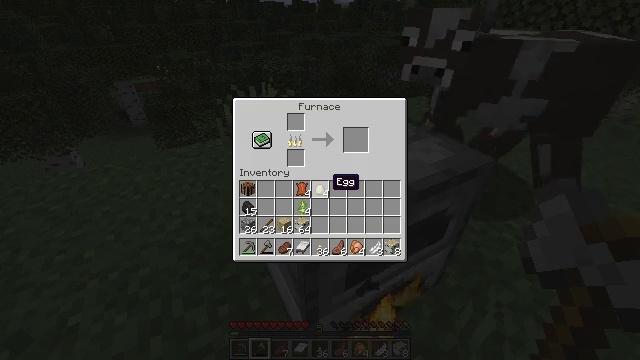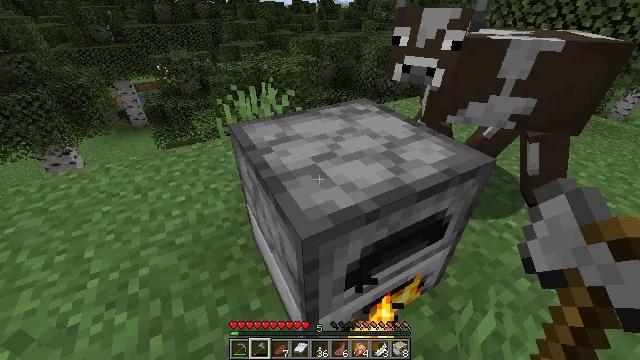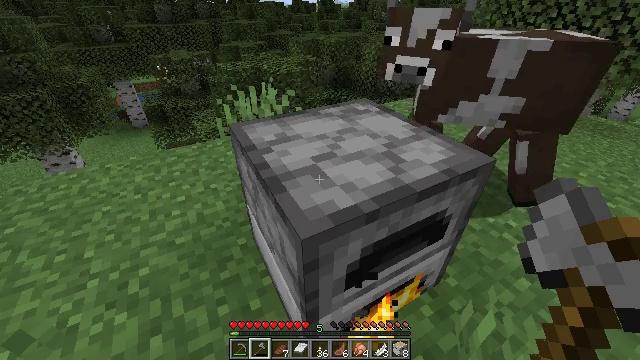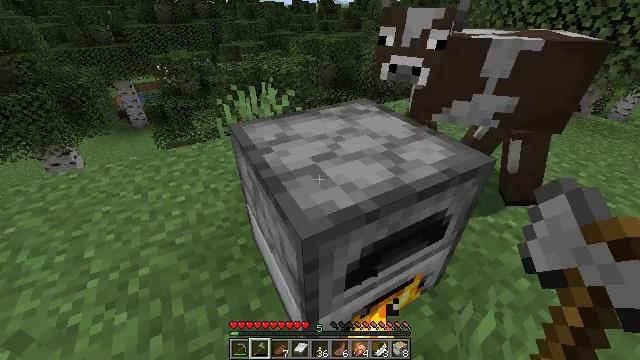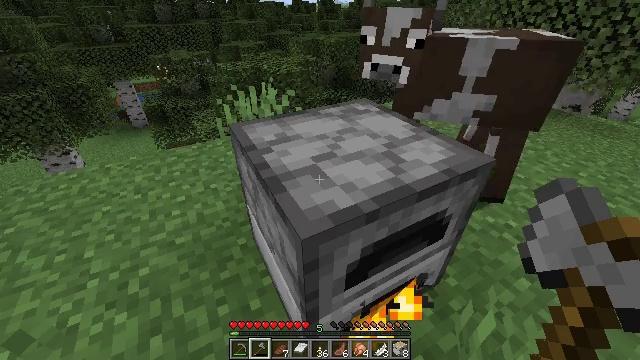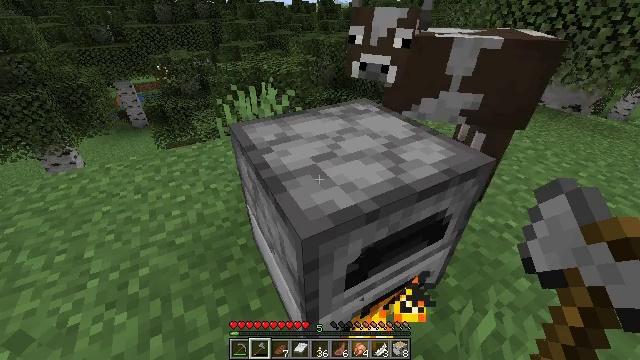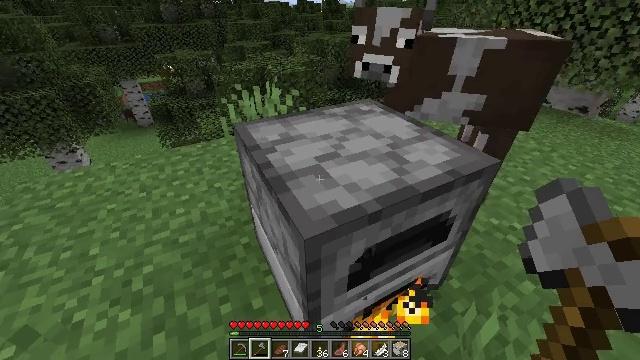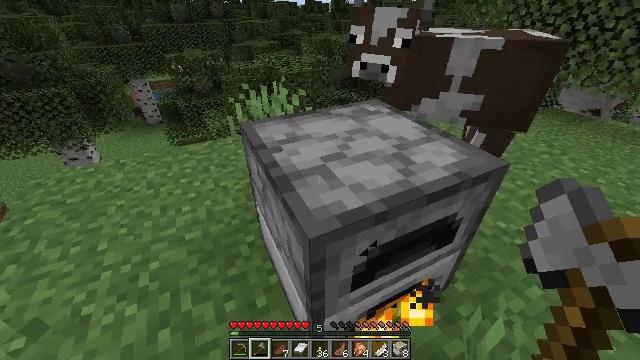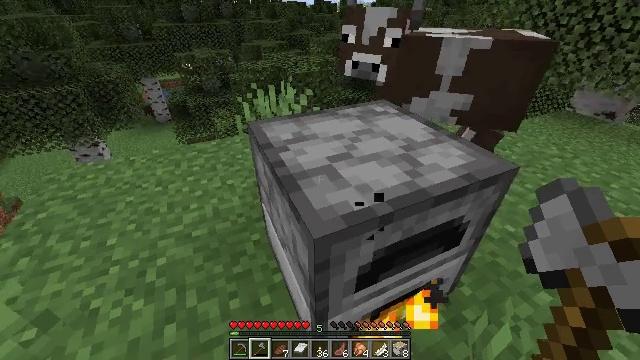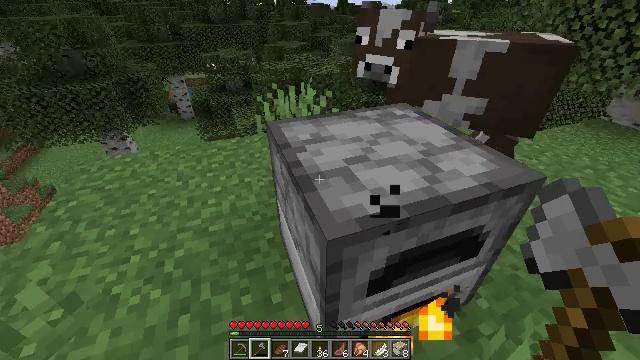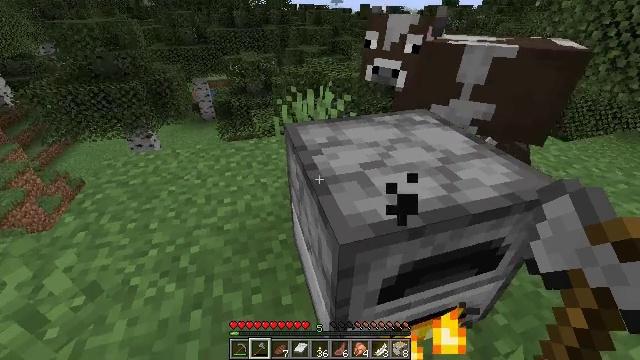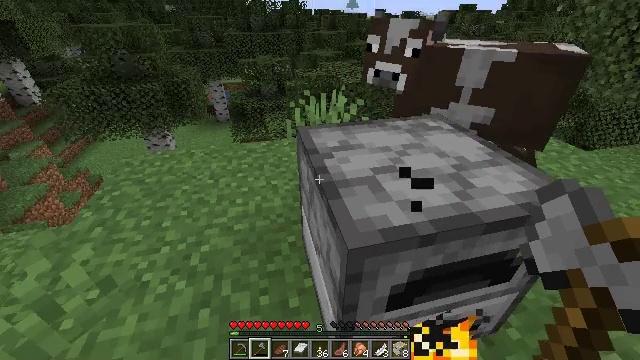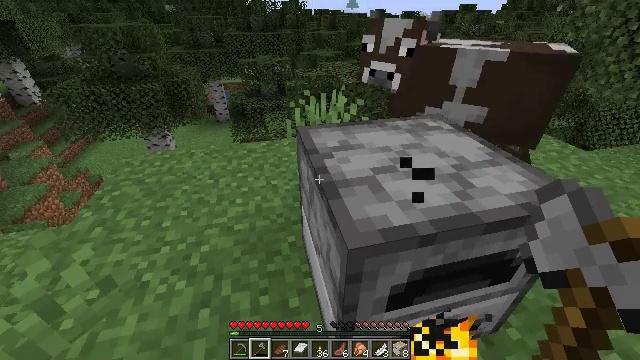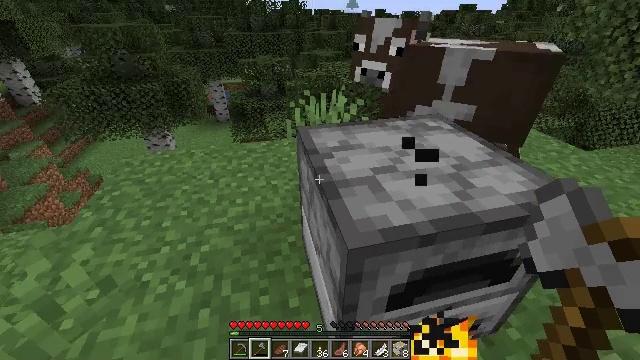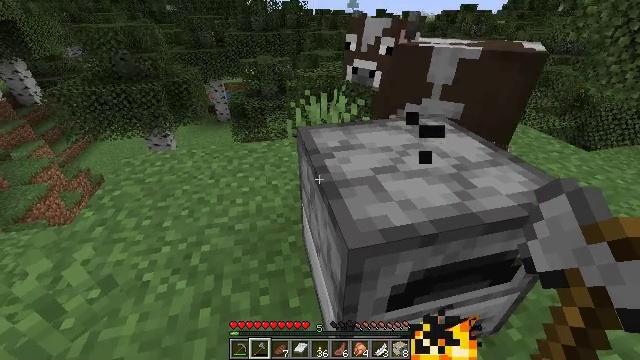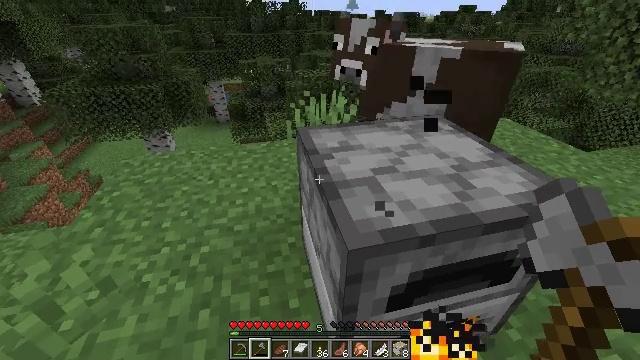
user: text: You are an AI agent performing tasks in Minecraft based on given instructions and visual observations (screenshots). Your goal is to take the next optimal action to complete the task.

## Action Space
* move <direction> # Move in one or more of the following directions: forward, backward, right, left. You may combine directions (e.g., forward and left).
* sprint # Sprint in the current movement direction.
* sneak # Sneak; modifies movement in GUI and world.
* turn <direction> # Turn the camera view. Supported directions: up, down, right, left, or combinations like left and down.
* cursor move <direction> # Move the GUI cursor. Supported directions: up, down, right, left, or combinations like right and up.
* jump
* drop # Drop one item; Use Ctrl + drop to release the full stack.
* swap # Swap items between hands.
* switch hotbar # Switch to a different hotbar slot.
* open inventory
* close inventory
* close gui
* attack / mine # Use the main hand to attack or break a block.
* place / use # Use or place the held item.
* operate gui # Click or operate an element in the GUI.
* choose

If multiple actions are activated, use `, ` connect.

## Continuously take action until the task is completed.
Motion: motion action
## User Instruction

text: Smash the furnace to retrieve it.
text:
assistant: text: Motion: no_op
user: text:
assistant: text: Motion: close gui
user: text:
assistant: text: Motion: open inventory
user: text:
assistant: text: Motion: no_op
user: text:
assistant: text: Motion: no_op
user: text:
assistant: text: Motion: no_op
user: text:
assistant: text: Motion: turn left
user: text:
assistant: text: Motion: turn left
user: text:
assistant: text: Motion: turn left
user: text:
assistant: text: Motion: turn left
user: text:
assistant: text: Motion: turn left
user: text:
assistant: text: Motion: no_op
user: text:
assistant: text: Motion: no_op
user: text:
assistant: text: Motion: no_op
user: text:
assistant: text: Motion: no_op
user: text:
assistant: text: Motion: no_op
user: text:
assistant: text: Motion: no_op
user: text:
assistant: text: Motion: turn right
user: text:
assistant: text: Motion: no_op
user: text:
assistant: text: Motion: no_op
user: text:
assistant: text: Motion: no_op
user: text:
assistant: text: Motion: no_op
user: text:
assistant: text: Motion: no_op
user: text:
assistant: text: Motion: no_op
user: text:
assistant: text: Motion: no_op
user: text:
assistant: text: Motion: no_op
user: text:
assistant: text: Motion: no_op
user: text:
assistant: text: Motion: no_op
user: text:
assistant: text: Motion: no_op
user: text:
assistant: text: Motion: no_op